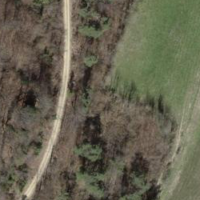
EUNIS habitat code: 44
Species observed at this site:
Laserpitium latifolium
Vincetoxicum hirundinaria
Dioscorea communis